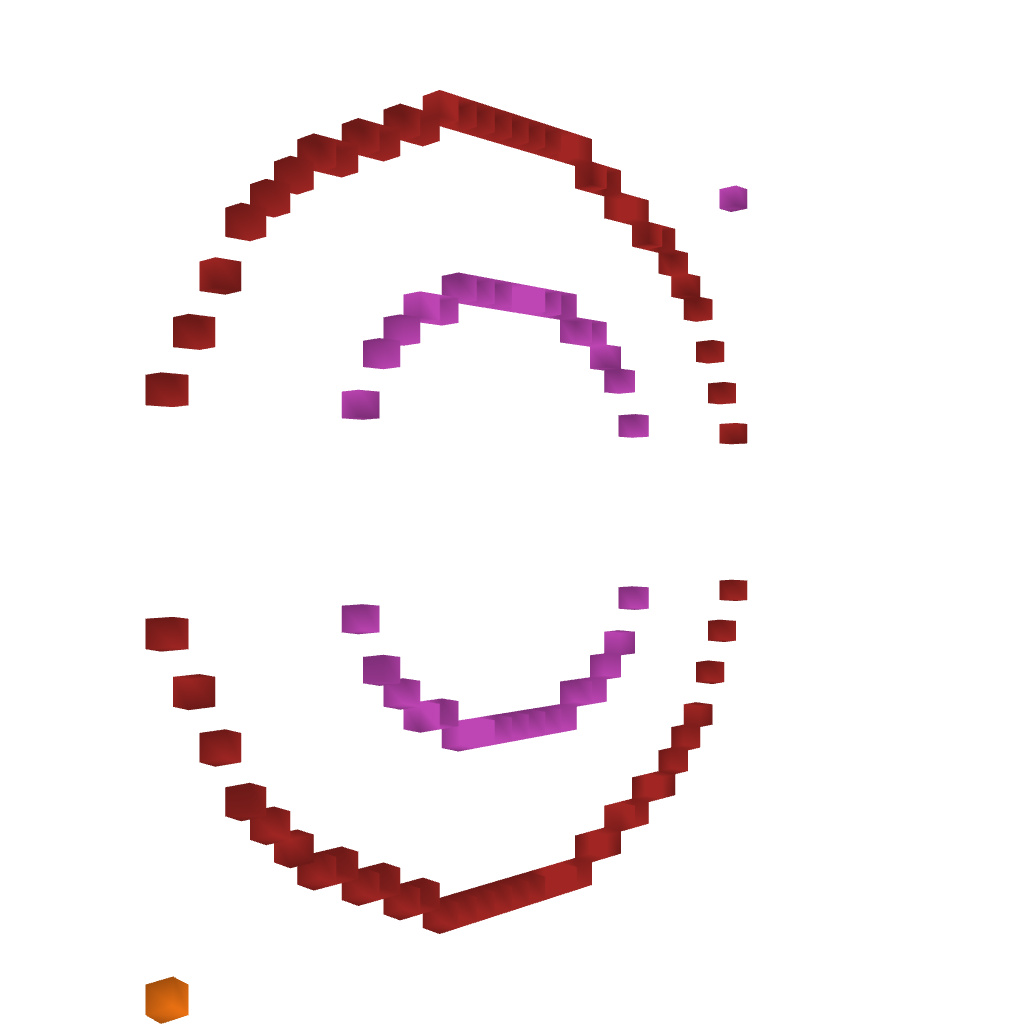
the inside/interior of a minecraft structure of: Rainbow!